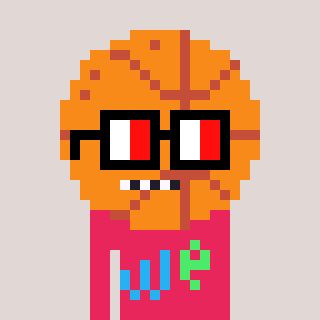
a pixel art character with square glasses with black frames and red eyes, a basketball-shaped head and a redpinkish-colored body on a warm background